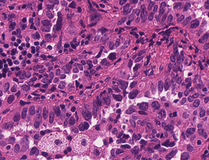
Tumor epithelial tissue: yes
Tumor-associated stroma tissue: yes
Normal tissue: no